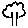
Label: tree